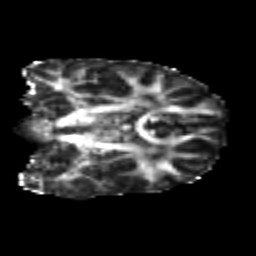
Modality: FA
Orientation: coronal
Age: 21
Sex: female
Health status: healthy
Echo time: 0.074 s